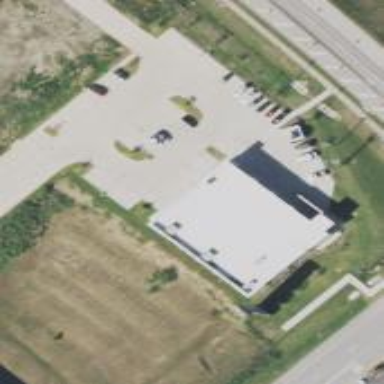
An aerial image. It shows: Building.